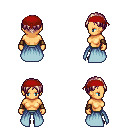
a pixel art fantasy rpg character, female body template, human, tanned skin, overskirt, teal pants, white blonde parted hairstyle, red bandana, leather bracers, four views (front, back, left, right), 2x2 character sprite sheet, small pixel art, hard edges, no anti-aliasing